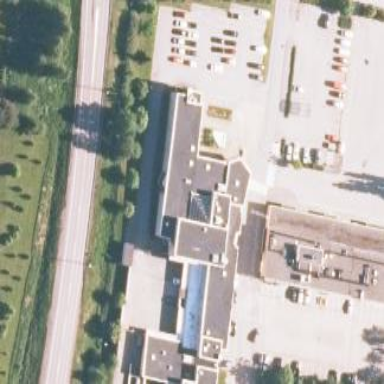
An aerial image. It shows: Public building.